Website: apple
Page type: address-validator
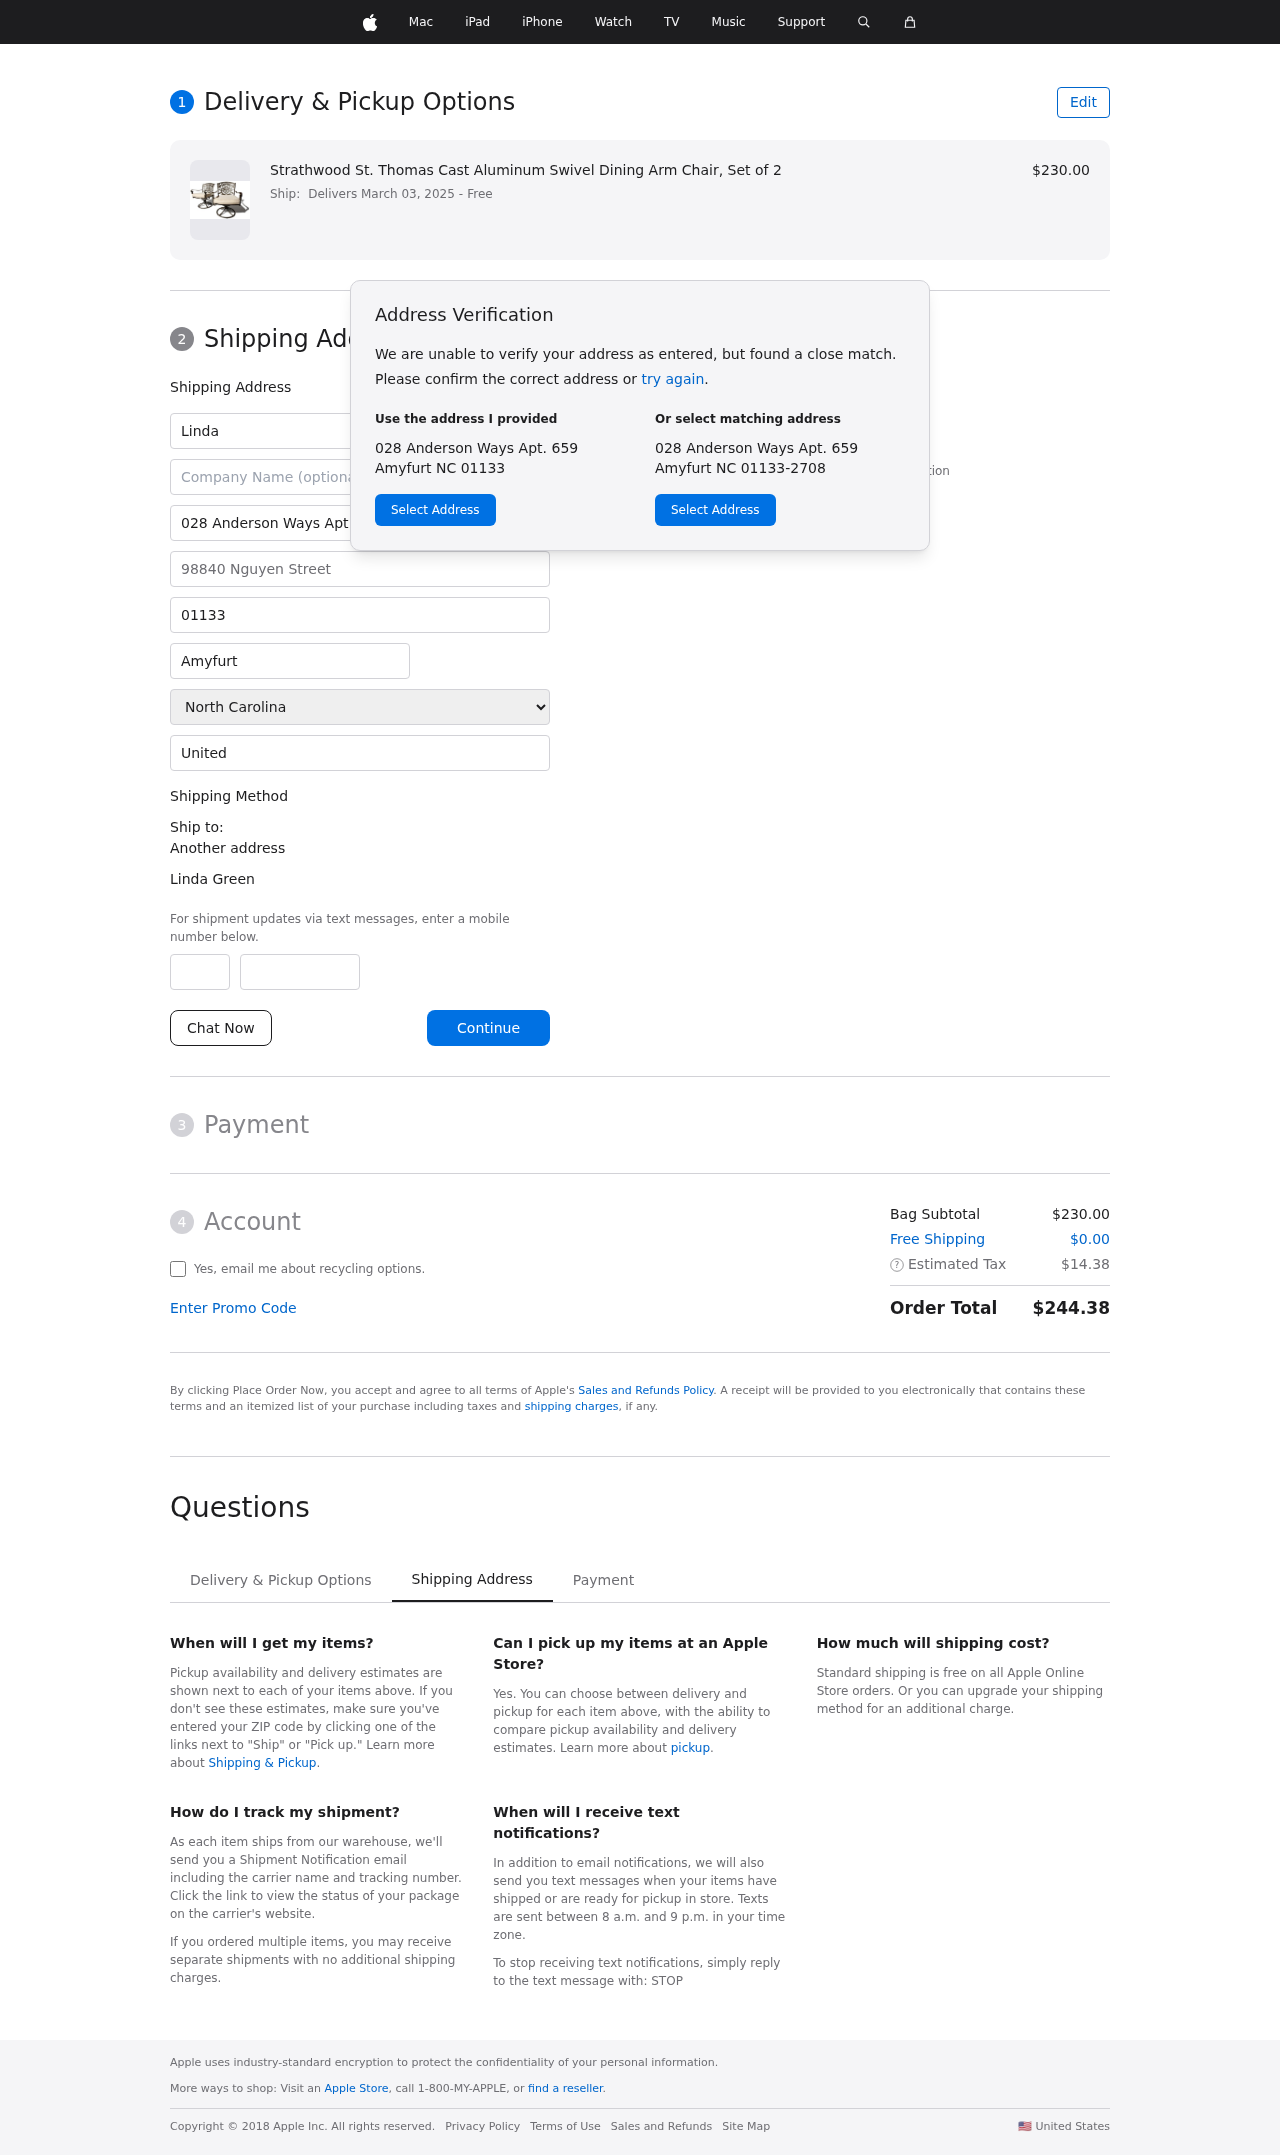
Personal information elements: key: PII_CITY
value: Amyfurt
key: PII_COUNTRY
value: United States
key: PII_FIRSTNAME
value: Linda
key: PII_FULLNAME
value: Linda Green
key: PII_LASTNAME
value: Green
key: PII_PHONE_AREA
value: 622
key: PII_PHONE_SUFFIX
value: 6405
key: PII_POSTCODE
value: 01133
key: PII_STATE
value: North Carolina
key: PII_STREET
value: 028 Anderson Ways Apt. 659
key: PII_STREET2
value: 98840 Nguyen Street
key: PII_CITY_STATE_ZIP
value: Amyfurt NC 01133
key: PII_STATE_ABBR
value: NC
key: PII_POSTCODE_FULL
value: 01133
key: PII_POSTCODE_NUMERIC
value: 1133
Product elements: key: PRODUCT1_NAME
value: Strathwood St. Thomas Cast Aluminum Swivel Dining Arm Chair, Set of 2
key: PRODUCT1_PRICE
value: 230
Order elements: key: ORDER_DELIVERY_DATE
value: Delivers March 03, 2025
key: ORDER_SUBTOTAL
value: $230.00
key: ORDER_SHIPPING_COST
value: $0.00
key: ORDER_TAX
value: $14.38
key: ORDER_TOTAL
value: $244.38